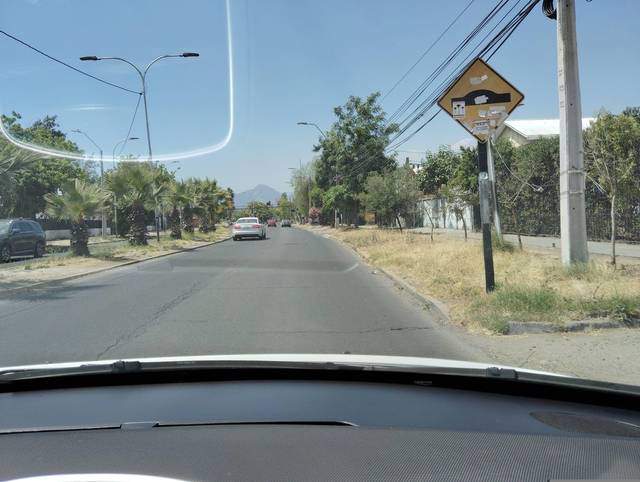
Region: Chile
Coordinates: -33.503, -70.603